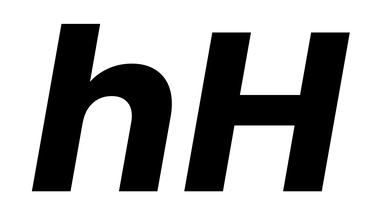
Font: Poppins-BoldItalic